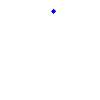
Particle: proton